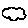
Label: cloud